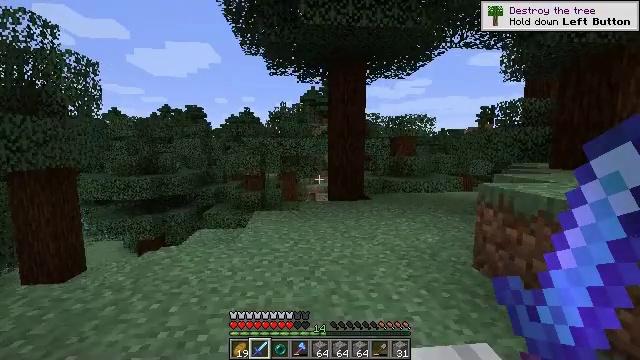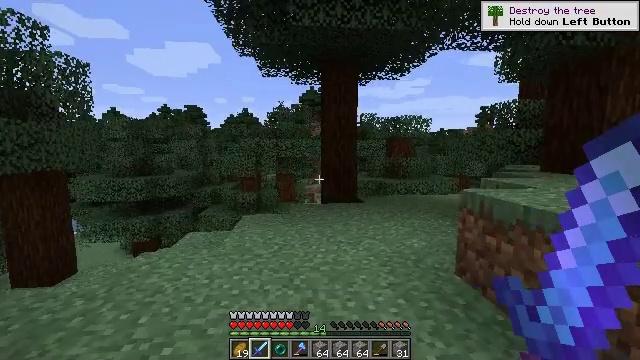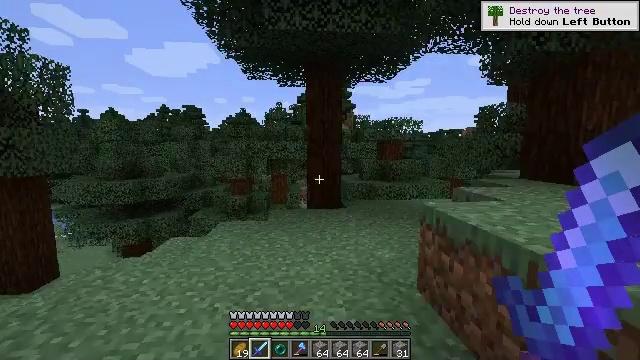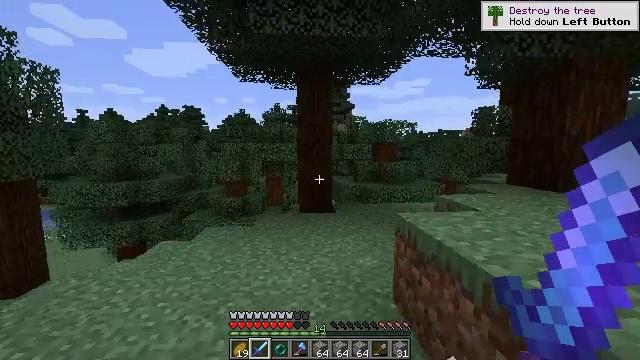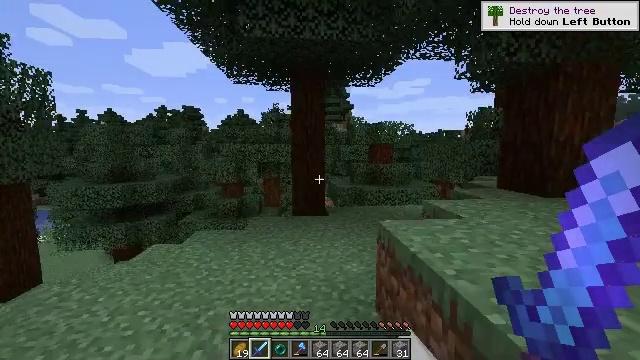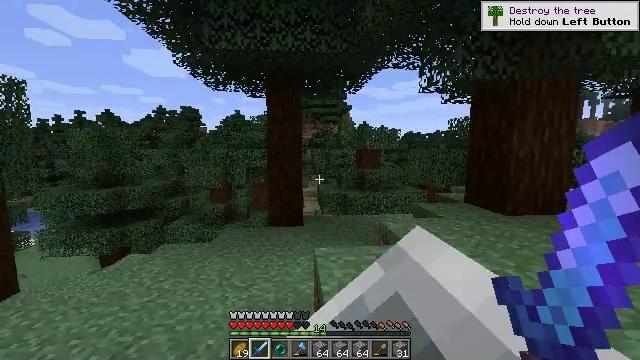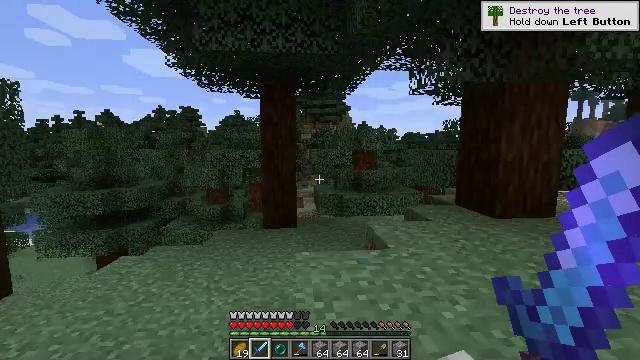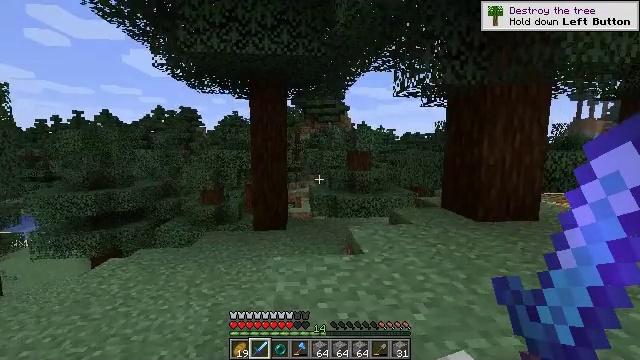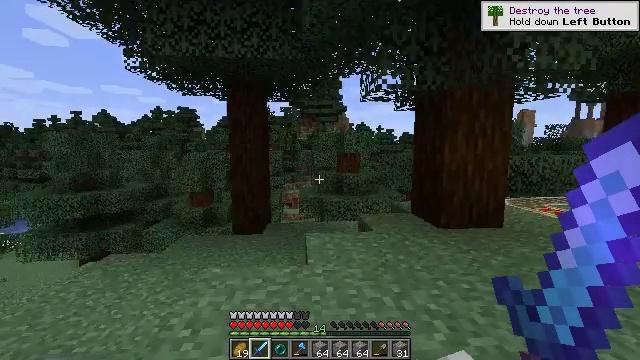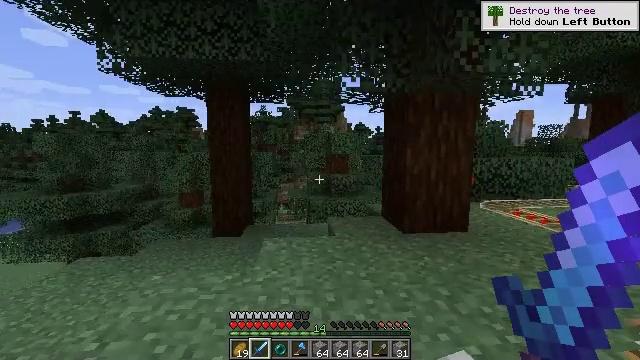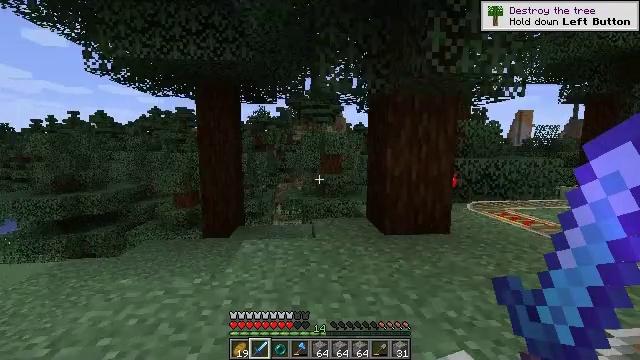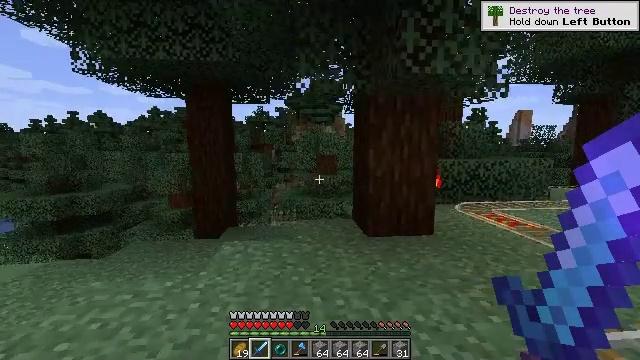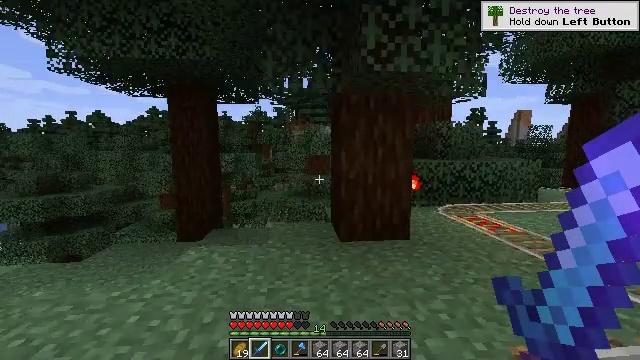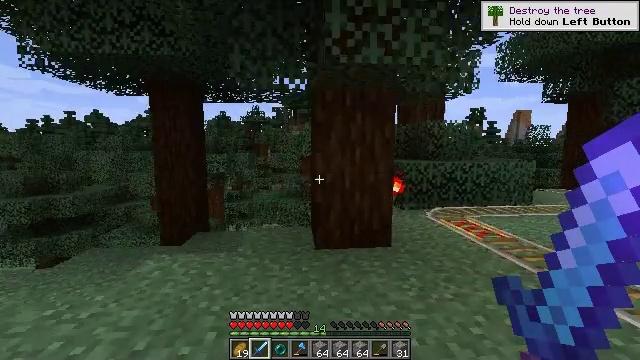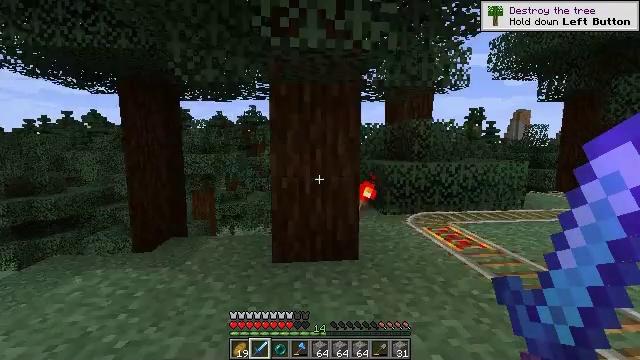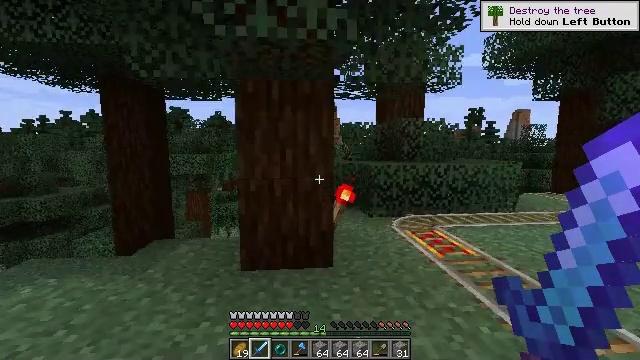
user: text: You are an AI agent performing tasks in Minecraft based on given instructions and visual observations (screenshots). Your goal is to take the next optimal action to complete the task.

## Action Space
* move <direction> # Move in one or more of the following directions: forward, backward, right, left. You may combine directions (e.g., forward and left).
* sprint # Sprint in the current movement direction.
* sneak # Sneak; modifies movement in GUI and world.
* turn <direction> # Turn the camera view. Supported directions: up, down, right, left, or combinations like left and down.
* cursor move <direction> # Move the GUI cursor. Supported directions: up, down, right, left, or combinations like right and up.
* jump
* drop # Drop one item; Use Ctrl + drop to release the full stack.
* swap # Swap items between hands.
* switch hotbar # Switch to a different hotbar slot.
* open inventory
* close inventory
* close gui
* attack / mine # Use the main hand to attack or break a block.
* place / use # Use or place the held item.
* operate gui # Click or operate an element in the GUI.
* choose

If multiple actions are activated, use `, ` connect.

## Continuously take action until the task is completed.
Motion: motion action
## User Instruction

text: Mine the torch on the wall.
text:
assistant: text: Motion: no_op
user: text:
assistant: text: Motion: no_op
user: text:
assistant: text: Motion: no_op
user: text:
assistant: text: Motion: no_op
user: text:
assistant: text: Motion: no_op
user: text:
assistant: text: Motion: no_op
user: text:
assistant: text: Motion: no_op
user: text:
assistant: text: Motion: no_op
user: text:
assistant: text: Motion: no_op
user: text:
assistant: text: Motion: no_op
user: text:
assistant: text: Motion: no_op
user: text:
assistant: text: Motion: no_op
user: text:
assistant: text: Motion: no_op
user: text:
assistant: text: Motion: no_op
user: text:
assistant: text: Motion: no_op
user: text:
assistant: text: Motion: no_op
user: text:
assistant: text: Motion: no_op
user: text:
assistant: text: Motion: no_op
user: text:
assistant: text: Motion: no_op
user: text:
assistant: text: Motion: no_op
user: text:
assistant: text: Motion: no_op
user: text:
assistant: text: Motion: no_op
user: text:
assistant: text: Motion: no_op
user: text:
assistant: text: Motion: no_op
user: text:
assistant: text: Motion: no_op
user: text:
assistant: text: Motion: no_op
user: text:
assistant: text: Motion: no_op
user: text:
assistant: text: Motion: no_op
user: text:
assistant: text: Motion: no_op
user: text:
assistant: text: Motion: no_op